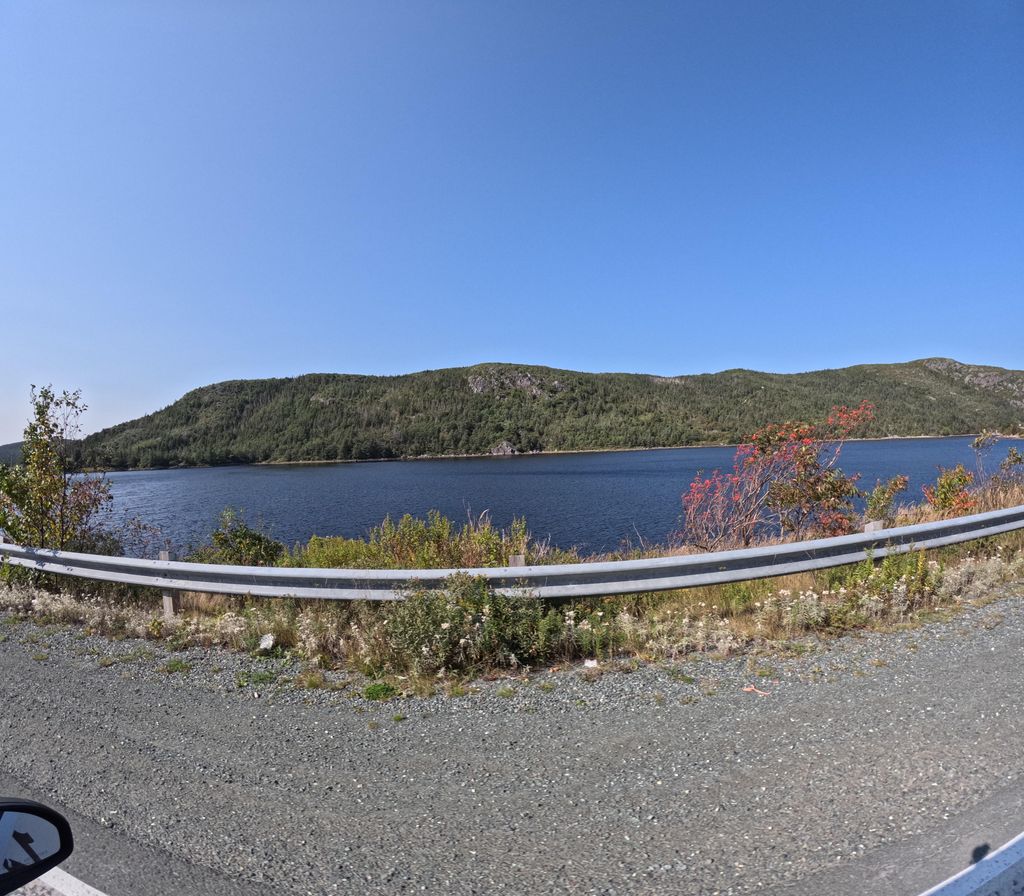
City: st_johns